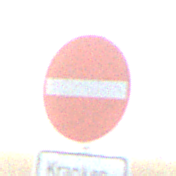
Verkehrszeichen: VerbotDerEinfahrt
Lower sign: BesondereFahrzeugeUndTransportgueter4
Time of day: SunriseSunset
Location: Outdoor (Nature)
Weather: Clear
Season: NotSpecified
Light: Natural